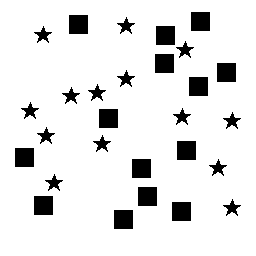
Squares: 14
Triangles: 0
Stars: 14
Total shapes: 28